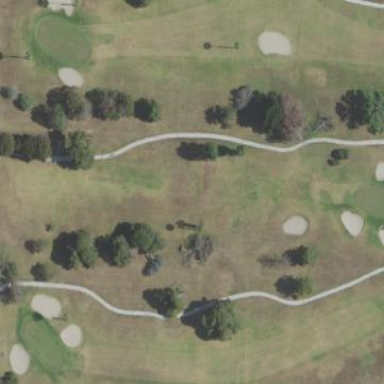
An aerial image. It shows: Area with grass used as rough in golf course.